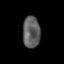
Tissue: prostate
Cell type: T cells
Senescence score: 0.3442
Nuclear area (px): 545
Mean DAPI intensity: 94.451